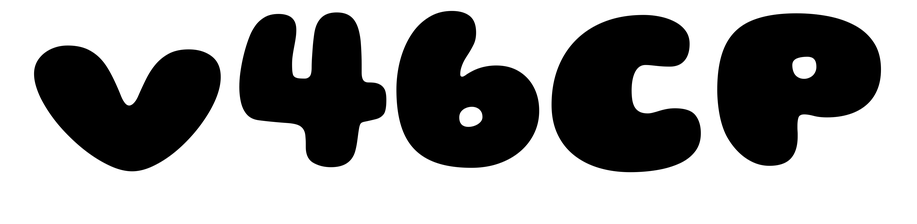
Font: Gluten_Black